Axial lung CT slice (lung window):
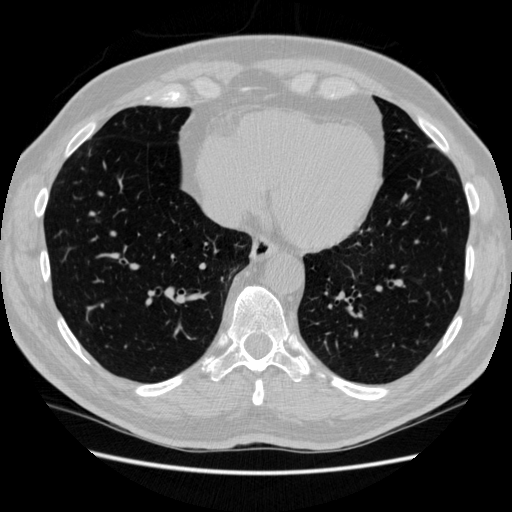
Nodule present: no